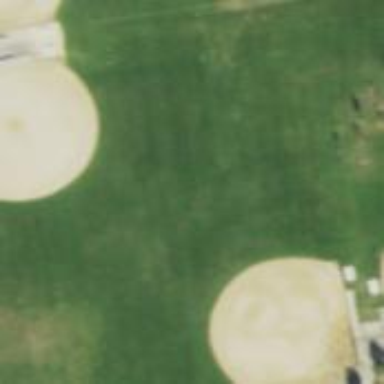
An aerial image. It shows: Baseball pitch for leisure land activities.